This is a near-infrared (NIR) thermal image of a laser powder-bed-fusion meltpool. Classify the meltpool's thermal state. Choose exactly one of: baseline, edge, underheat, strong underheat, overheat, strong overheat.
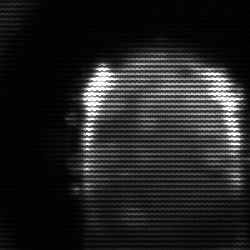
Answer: baseline